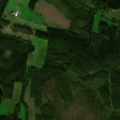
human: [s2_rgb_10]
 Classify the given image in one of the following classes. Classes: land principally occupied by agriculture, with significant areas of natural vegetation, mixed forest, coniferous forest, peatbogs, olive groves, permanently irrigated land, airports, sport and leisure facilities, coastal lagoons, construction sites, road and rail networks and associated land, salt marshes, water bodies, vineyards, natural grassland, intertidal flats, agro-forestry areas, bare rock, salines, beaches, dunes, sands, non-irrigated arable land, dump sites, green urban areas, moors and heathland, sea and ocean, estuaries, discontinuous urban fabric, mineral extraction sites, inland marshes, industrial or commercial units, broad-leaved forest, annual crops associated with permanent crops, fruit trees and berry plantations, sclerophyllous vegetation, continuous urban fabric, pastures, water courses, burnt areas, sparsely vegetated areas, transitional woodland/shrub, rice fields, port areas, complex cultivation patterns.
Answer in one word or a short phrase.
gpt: non-irrigated arable land, land principally occupied by agriculture, with significant areas of natural vegetation, coniferous forest, mixed forest, transitional woodland/shrub